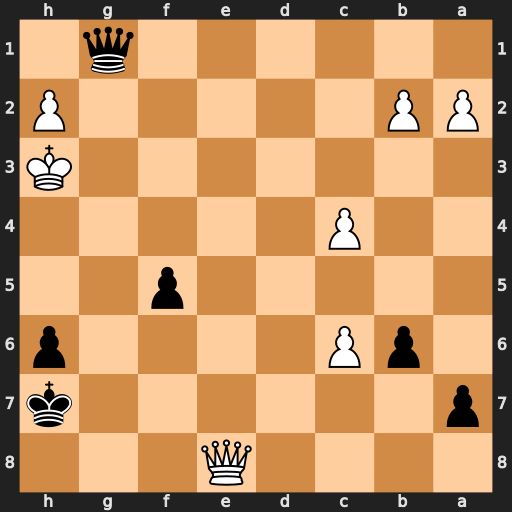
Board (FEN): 4Q3/p6k/1pP4p/5p2/2P5/7K/PP5P/6q1
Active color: b
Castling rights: -
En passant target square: -
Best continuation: Qg4#